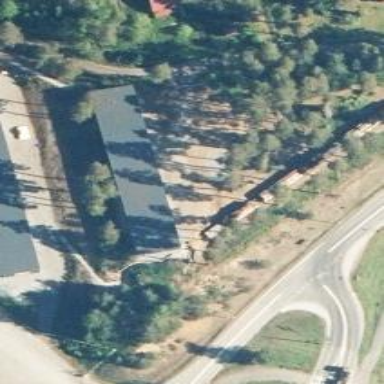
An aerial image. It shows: Historic tank.